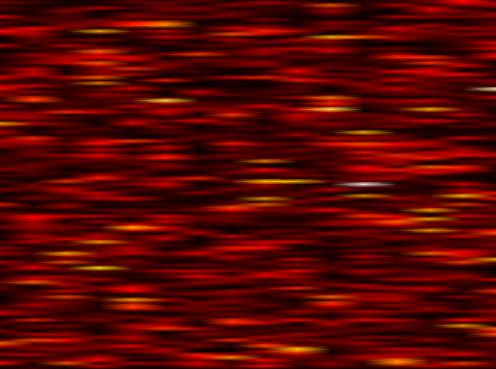
Label: UFMC